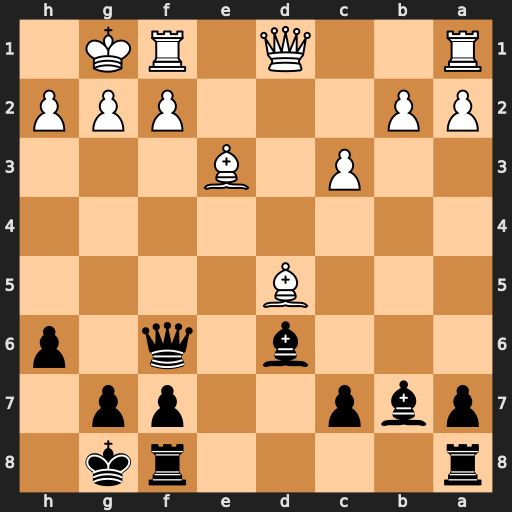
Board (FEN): r4rk1/pbp2pp1/3b1q1p/3B4/8/2P1B3/PP3PPP/R2Q1RK1
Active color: b
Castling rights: -
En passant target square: -
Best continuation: Qe5 Bf4 Qxd5 Qxd5 Bxd5 Bxd6 cxd6